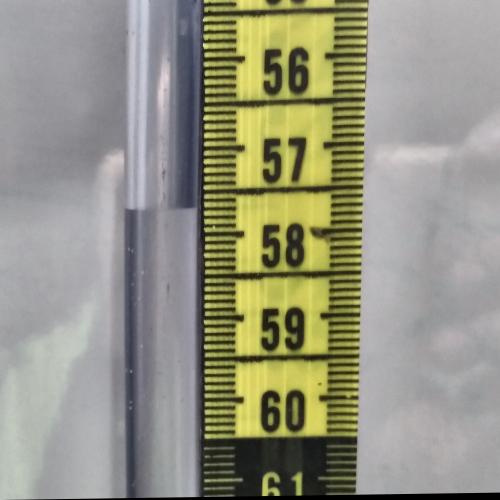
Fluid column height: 57.7 cm